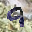
Label: 9